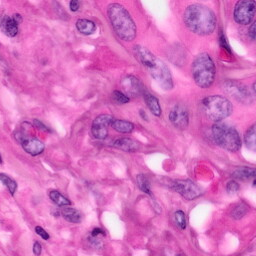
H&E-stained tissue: Pancreatic